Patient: sex M, age 60
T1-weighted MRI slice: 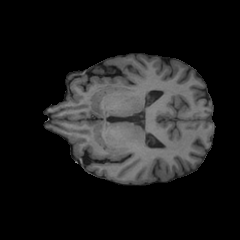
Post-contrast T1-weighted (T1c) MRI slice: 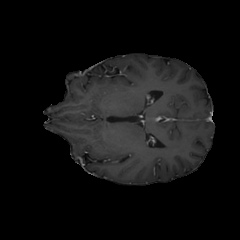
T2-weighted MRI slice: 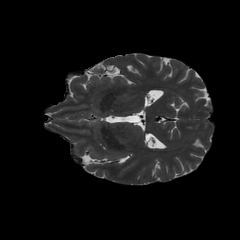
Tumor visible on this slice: no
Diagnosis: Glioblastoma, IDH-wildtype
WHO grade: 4